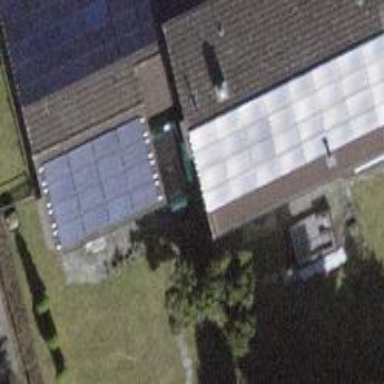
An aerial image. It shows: Solar photovoltaic panel generator.